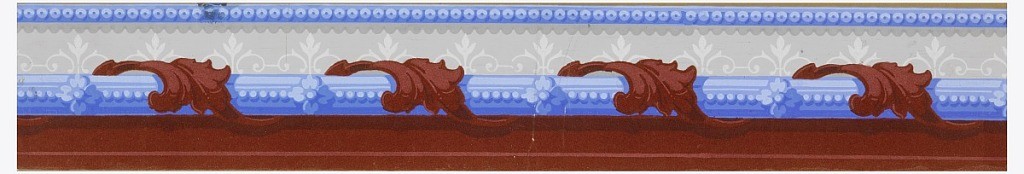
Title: Border
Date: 1865
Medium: Block-printed and flocked
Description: Simulated architectural moldings with baguette entwined by leaves in red flock. Printed in blues, grays and red flock.